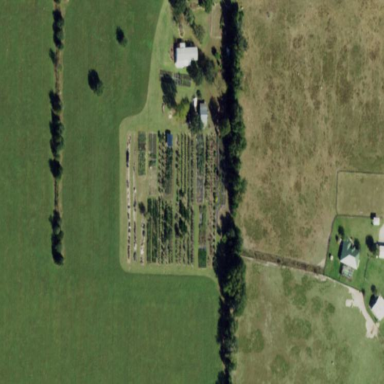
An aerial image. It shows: Plant nursery cultivating trees.